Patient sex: M
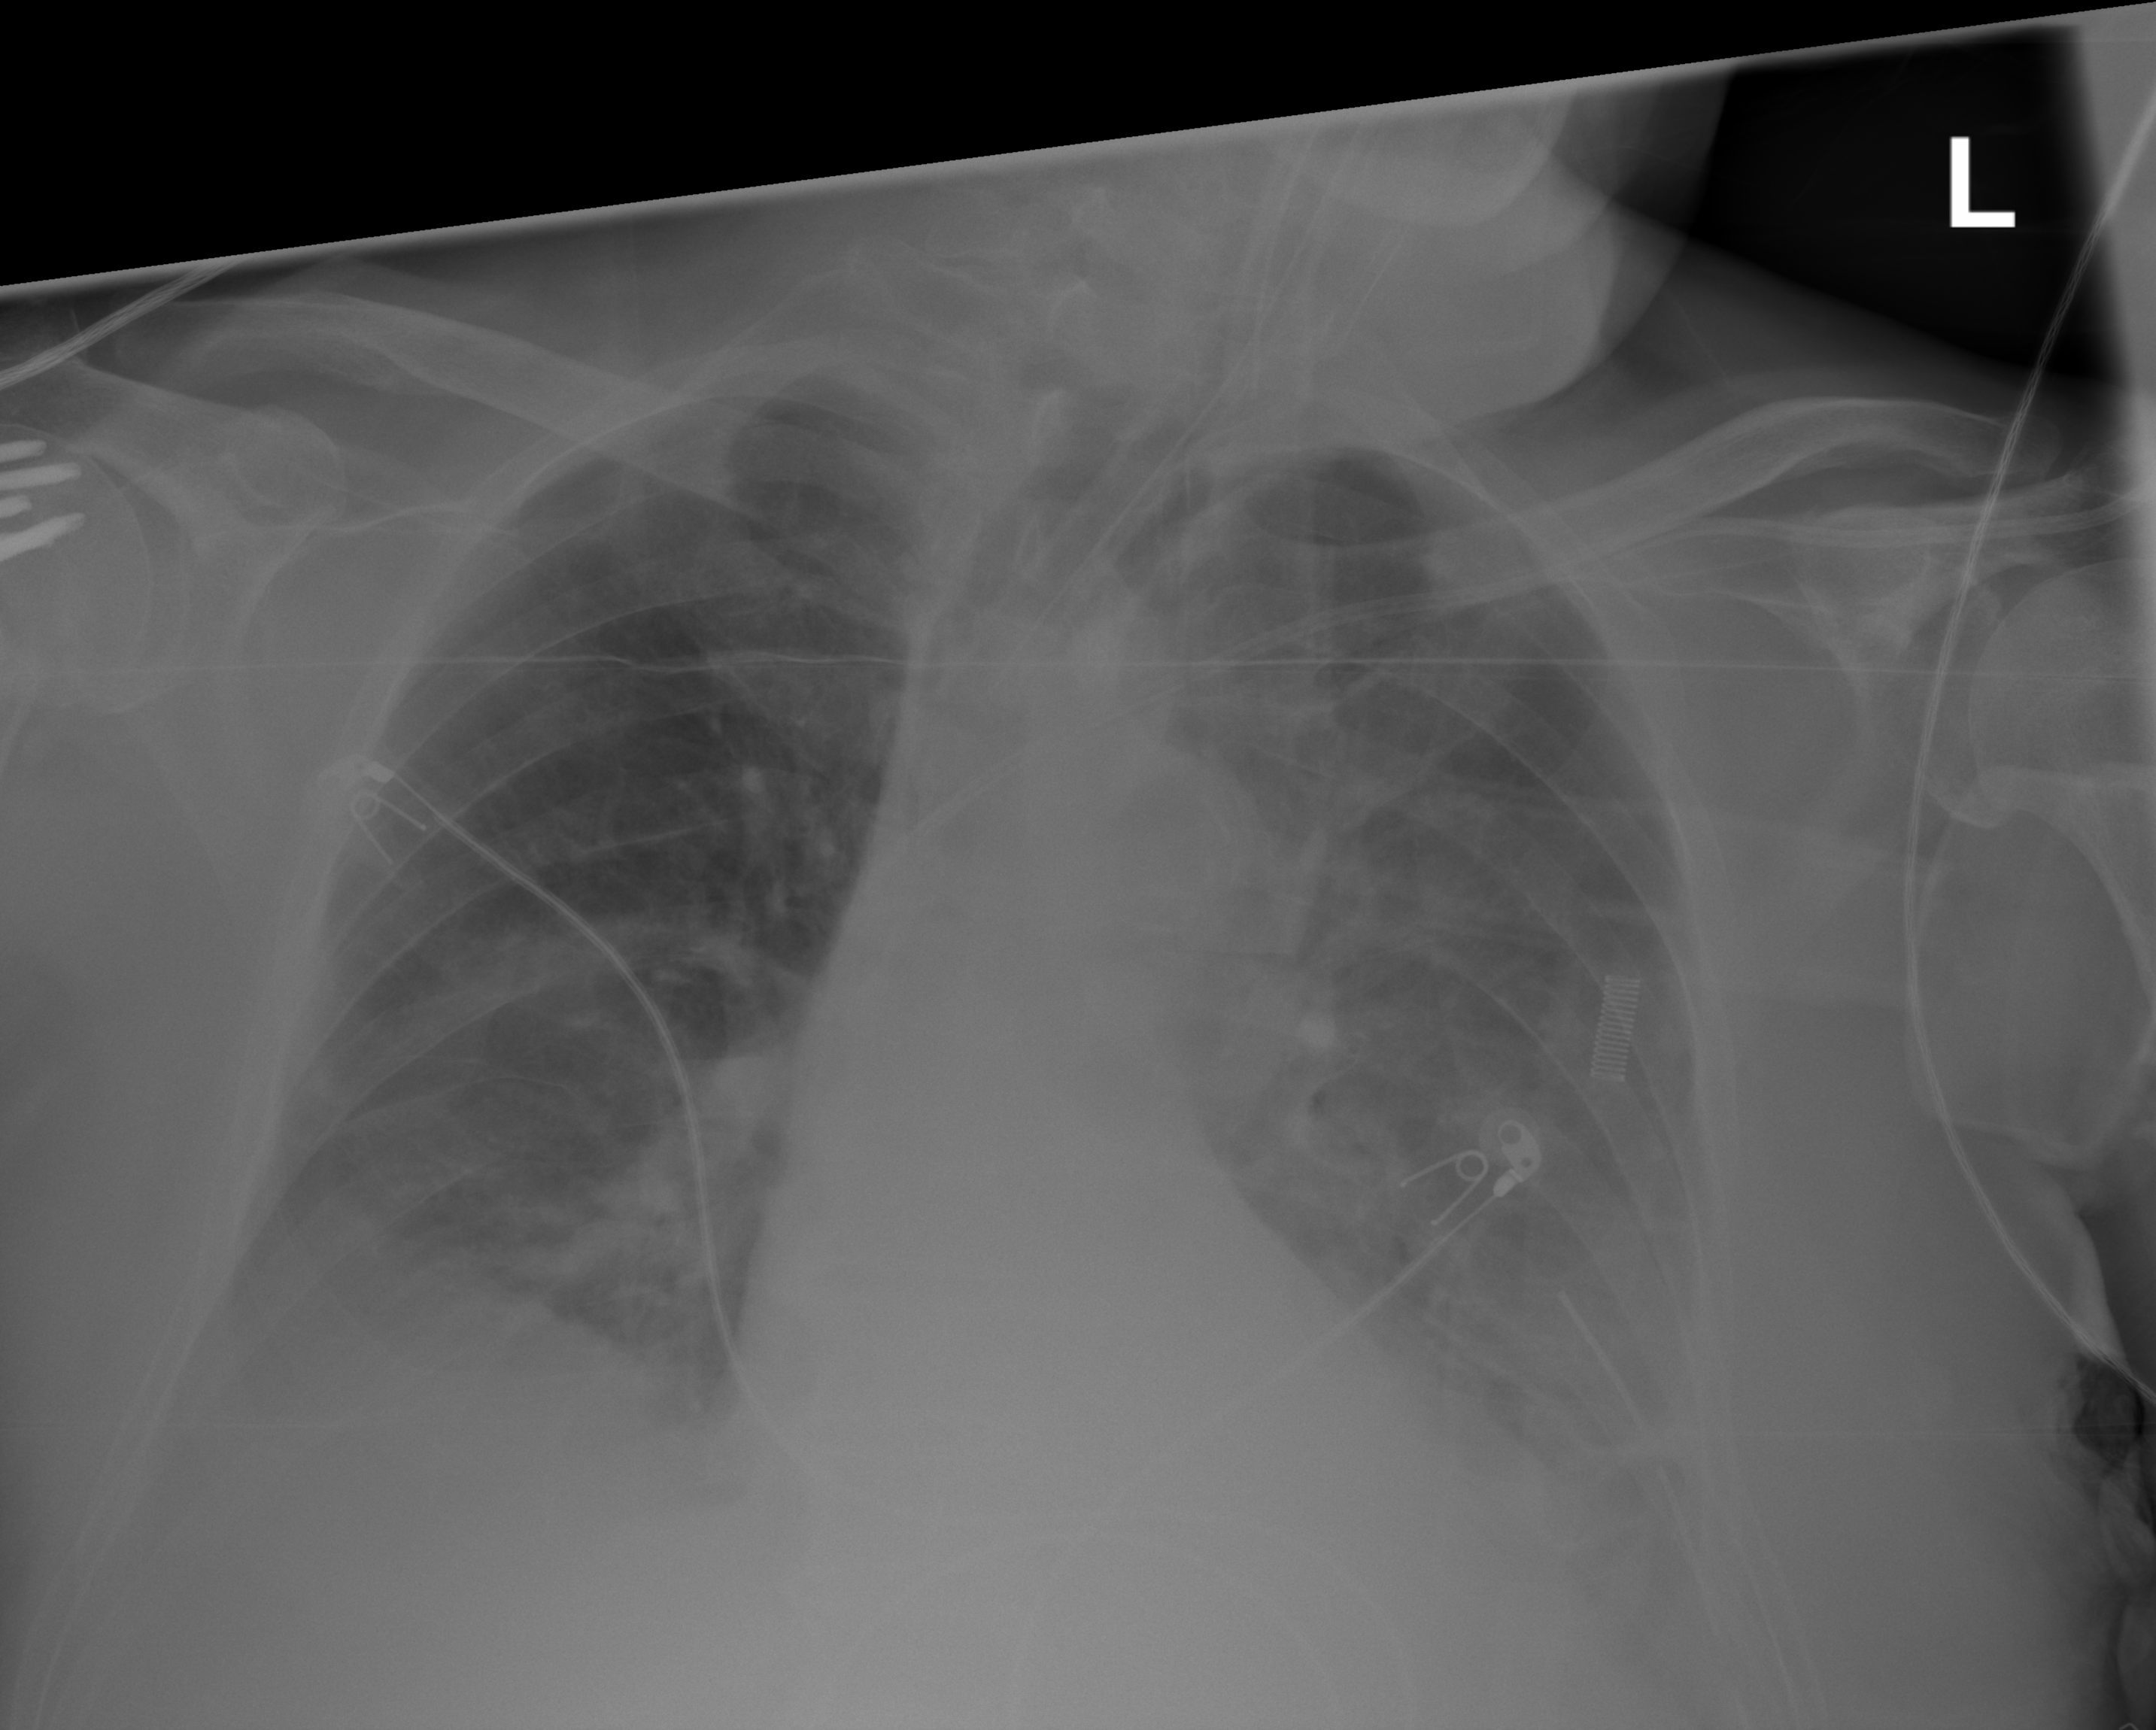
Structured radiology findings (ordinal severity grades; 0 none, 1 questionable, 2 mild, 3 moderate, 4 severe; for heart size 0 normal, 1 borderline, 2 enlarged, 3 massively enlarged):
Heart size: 0
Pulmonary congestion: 0
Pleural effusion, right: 2
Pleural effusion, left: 3
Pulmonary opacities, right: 0
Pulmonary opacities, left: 0
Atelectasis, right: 2
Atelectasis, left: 2